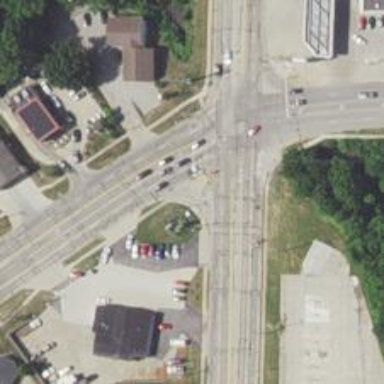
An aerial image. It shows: Crossing with marked lines on the road.